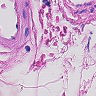
Metastatic tissue present: no